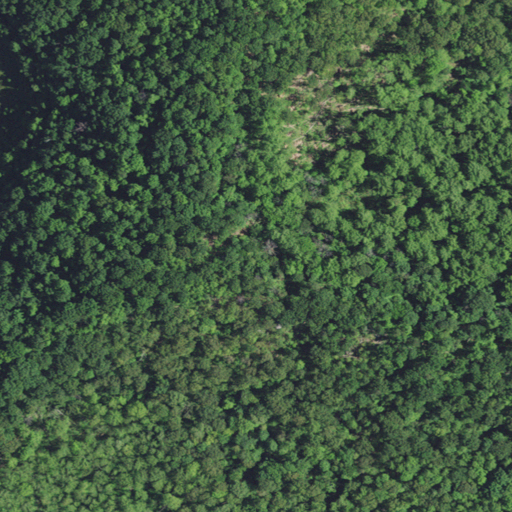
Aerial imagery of mountain in Kentucky named Rocky Mountain containing deciduous forest, mixed forest, and shrub